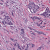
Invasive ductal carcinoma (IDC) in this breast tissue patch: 1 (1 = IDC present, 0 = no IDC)